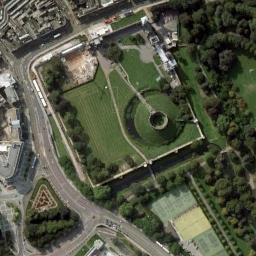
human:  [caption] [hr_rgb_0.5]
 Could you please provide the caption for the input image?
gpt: One side of the palace is lush woods and the other is a residential area .

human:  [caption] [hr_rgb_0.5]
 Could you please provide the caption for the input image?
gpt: There are several roads of different lengths beside the palace .

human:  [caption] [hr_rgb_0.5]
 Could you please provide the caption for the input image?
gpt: The palace is surrounded by buildings and trees .

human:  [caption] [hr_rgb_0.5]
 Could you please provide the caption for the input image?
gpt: The palace is surrounded by some other buildings and trees and the palace has long walls, A park and a circular building .

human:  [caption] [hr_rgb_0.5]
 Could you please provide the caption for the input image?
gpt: There are many green trees and a green lawn beside the palace .